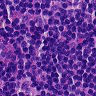
Metastatic tissue present: no